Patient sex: F
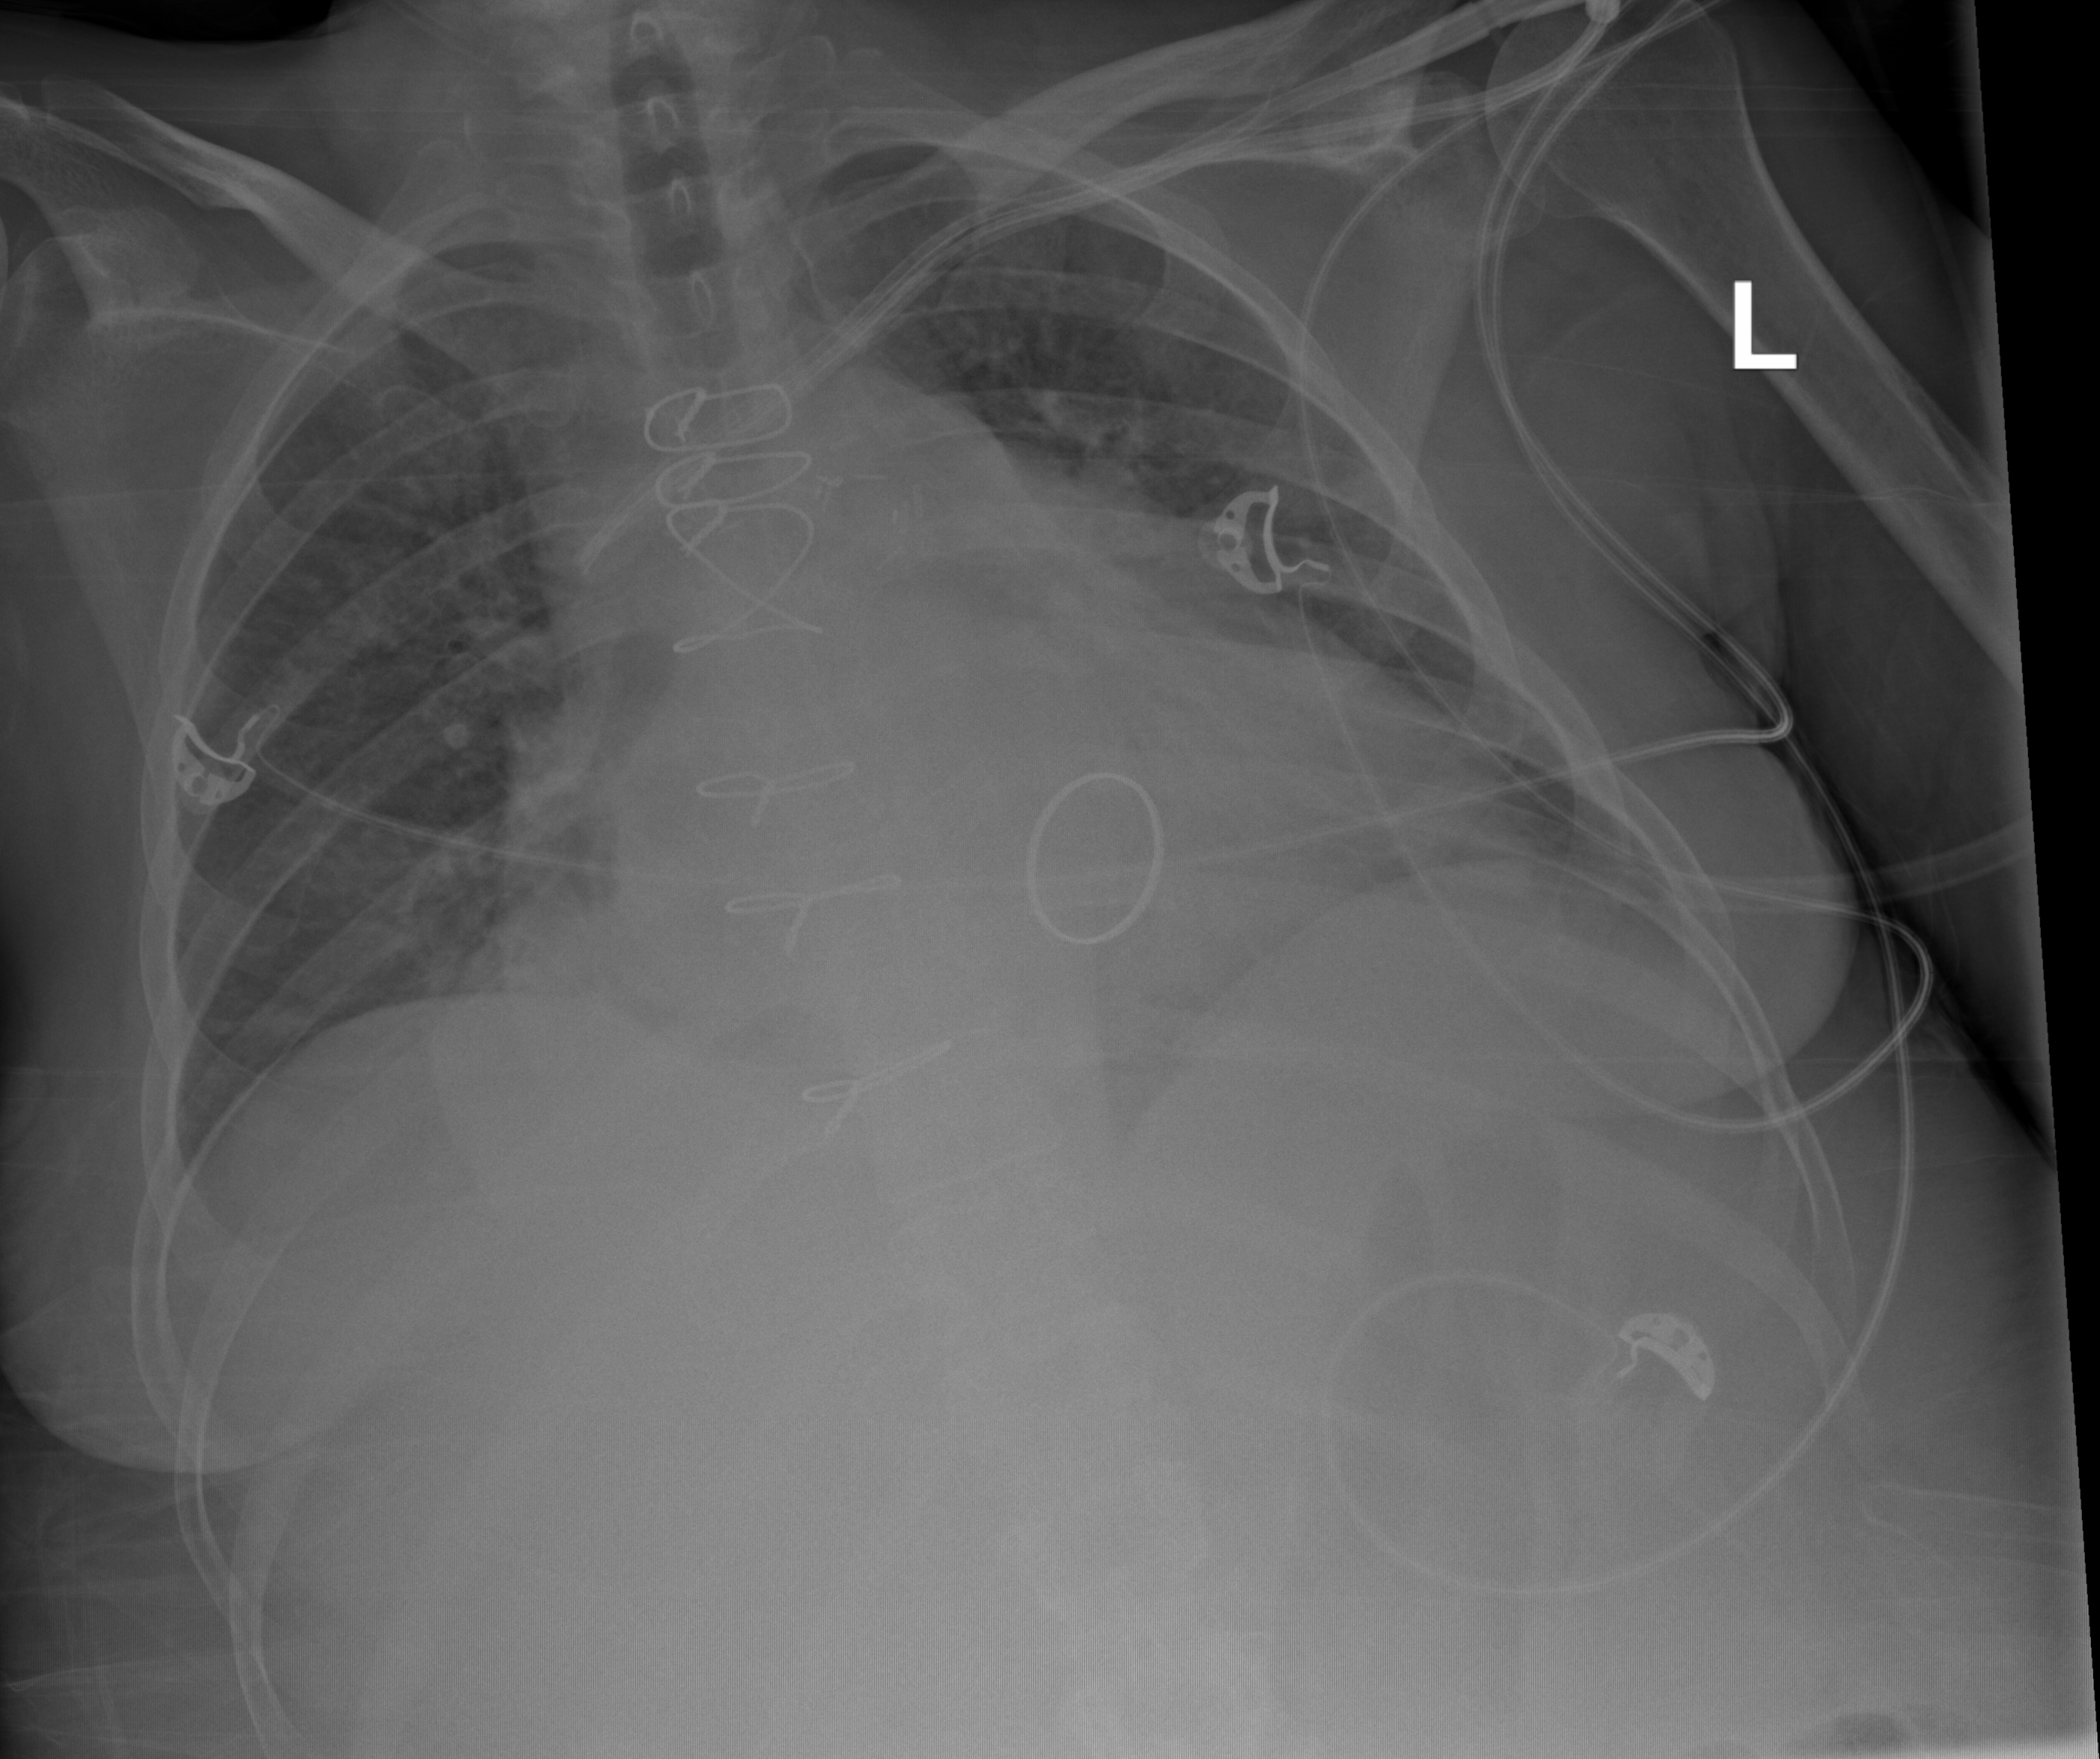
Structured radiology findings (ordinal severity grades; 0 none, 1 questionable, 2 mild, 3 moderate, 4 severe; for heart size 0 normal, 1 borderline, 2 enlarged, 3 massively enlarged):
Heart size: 3
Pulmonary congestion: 2
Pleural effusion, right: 0
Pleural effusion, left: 0
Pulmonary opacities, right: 1
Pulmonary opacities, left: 0
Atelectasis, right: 2
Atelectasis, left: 2